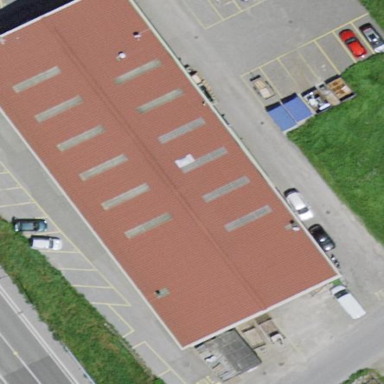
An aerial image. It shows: Industrial building.